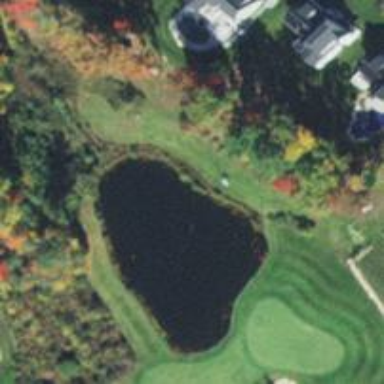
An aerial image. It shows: Water hazard on golf course. The hazard is natural water feature.